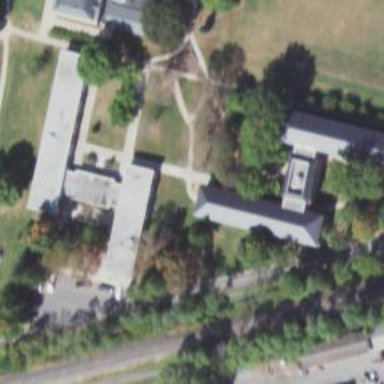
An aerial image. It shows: Dormitory building.